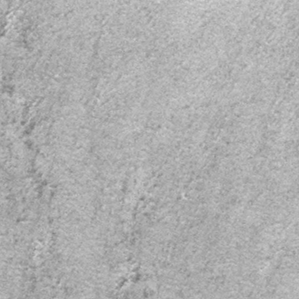
Label: frost